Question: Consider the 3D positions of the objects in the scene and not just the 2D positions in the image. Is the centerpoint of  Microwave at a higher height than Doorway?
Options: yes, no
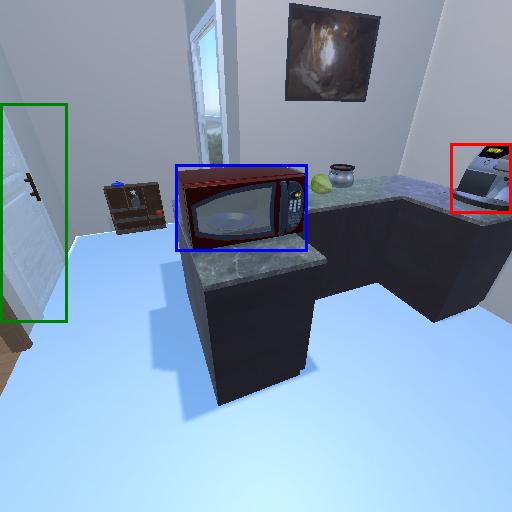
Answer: yes